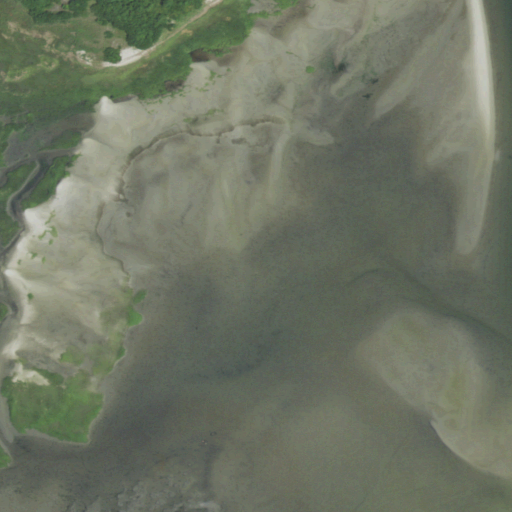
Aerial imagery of island in New York named East Aler Island containing open water, herbaceous wetlands, and barren land